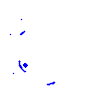
Particle: kaon